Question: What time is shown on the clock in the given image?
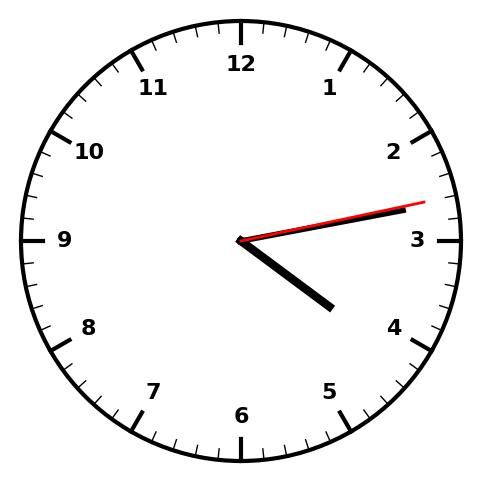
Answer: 04:13:13